Question: My brain isn't working, I'm trying to grab the first three rows on this grid. I'm making a simple checkers game just to learn some new stuff. My code is grabbing the first three columns to initialize the placement of the red chess pieces. I want the first three rows instead.
This is what my code is doing now:

This is my (simplified) code. 'Square' is a class of mine that just holds a few little items to keep track of pieces.
'''
private Square[][] m_board = new Square[8][];
for (int i = 0; i < m_board.Length; i++)
m_board[i] = new Square[8];
//find which pieces should hold red pieces, the problem line
IEnumerable<Square> seqRedSquares =
m_board.Take(3).SelectMany(x => x).Where(x => x != null);
//second attempt with the same result
//IEnumerable<Square> seqRedSquares =
m_board[0].Union(m_board[1]).Union(m_board[2]).Where(x => x != null);
//display the pieces, all works fine
foreach (Square redSquare in seqRedSquares)
{
Piece piece = new Piece(redSquare.Location, Piece.Color.Red);
m_listPieces.Add(piece);
redSquare.Update(piece);
}
'''
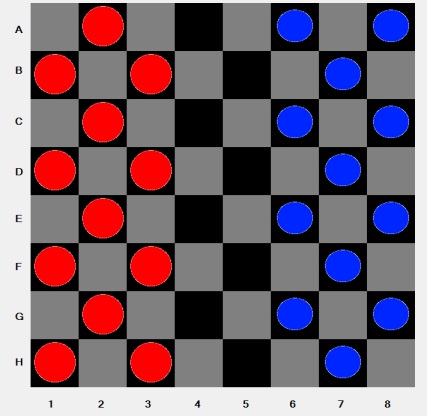
Answer: If you are using 'm_board.Take(3)' to get the first three columns, then this should give you the first three rows:
'''
m_board.Select(c => c.Take(3))
'''
If you want to get the rows (or columns) as enumerables then do this:
'''
var flattened = m_board
.SelectMany((ss, c) =>
ss.Select((s, r) =>
new { s, c, r }))
.ToArray();
var columns = flattened
.ToLookup(x => x.c, x => x.s);
var rows = flattened
.ToLookup(x => x.r, x => x.s);
var firstColumn = columns[0];
var thirdRow = rows[2];
'''